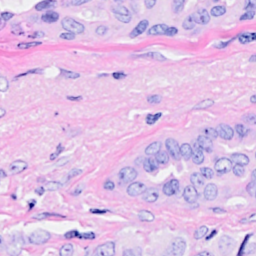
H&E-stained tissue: Breast